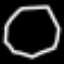
Label: octagon